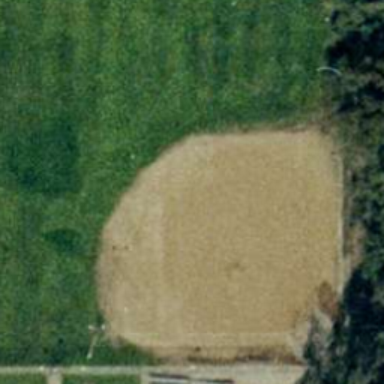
This is an old baseball diamond .